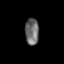
Tissue: skin
Cell type: Epithelial cells
Senescence score: 0.2417
Nuclear area (px): 356
Mean DAPI intensity: 107.525